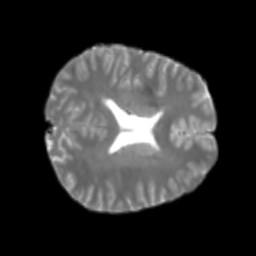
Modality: T2w
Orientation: axial
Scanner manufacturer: siemens
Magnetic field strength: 3 T
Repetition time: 4 s
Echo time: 0.0594 s